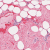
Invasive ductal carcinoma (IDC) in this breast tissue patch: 0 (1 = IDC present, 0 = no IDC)